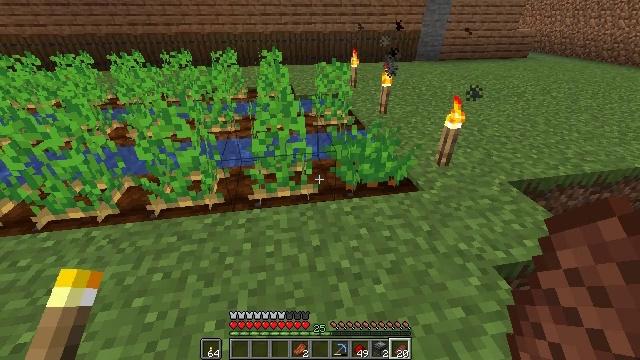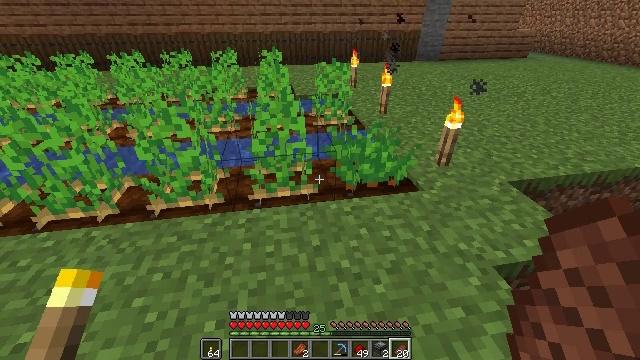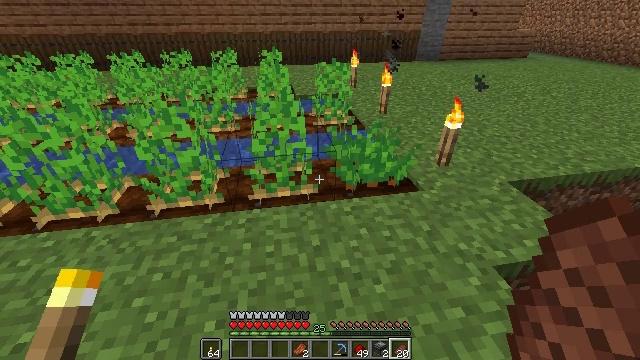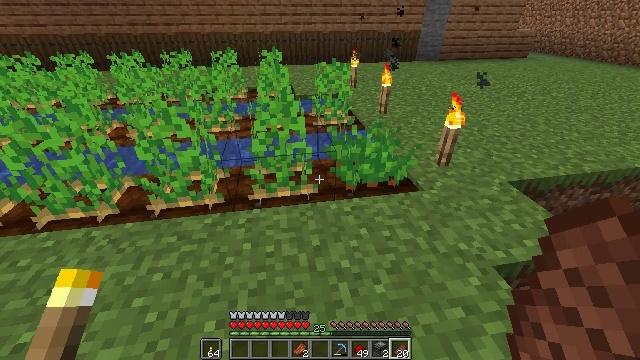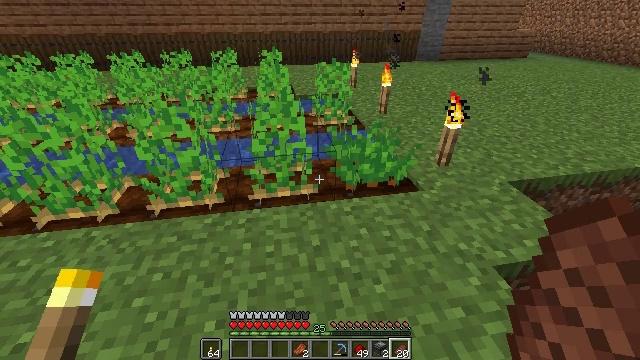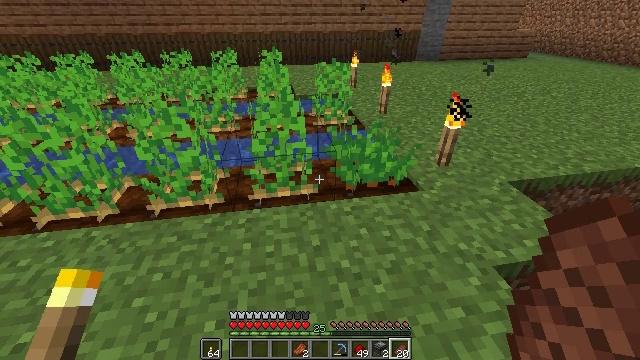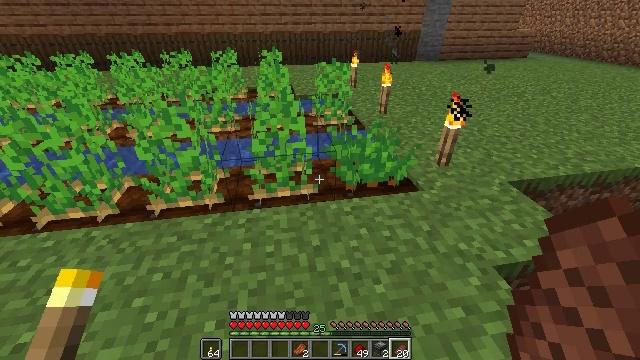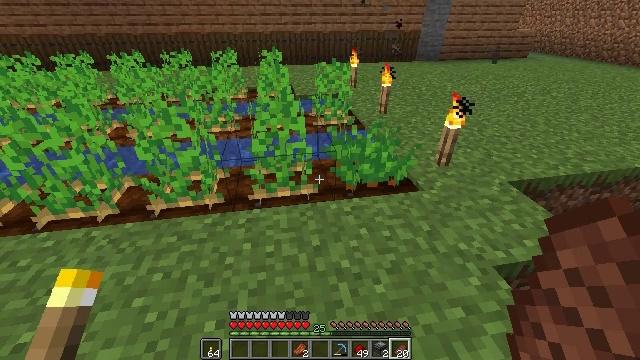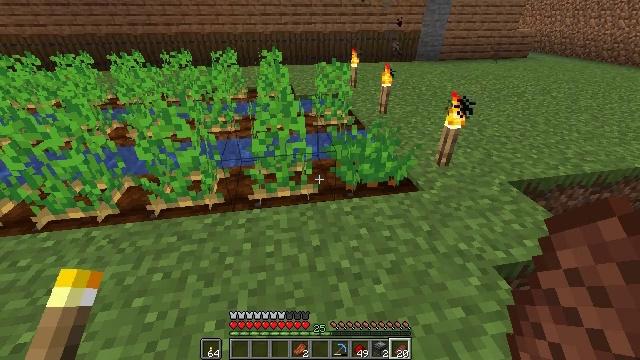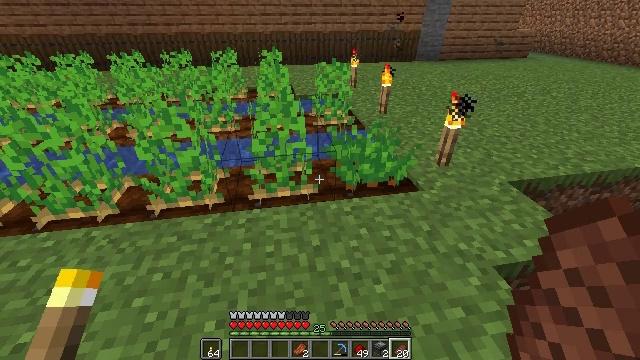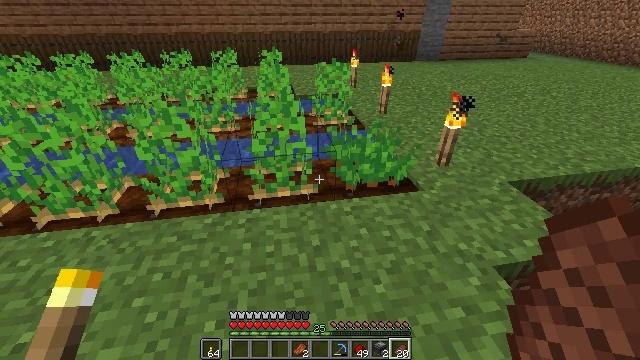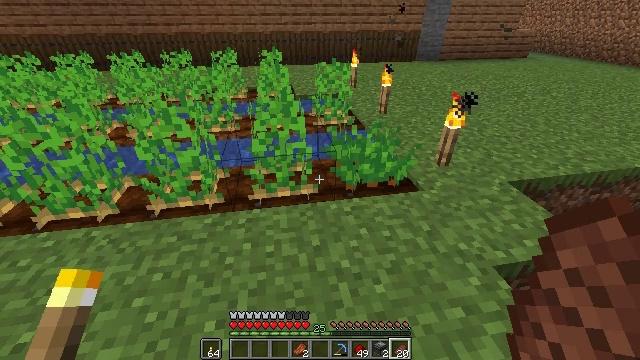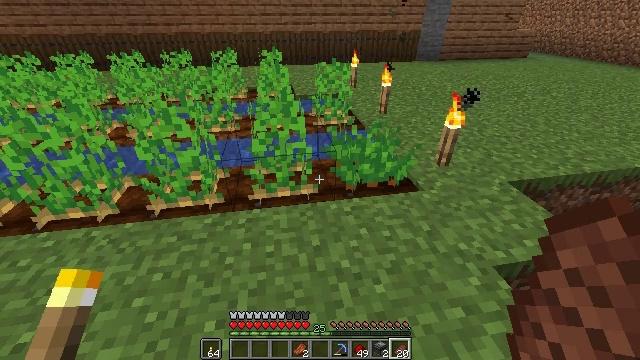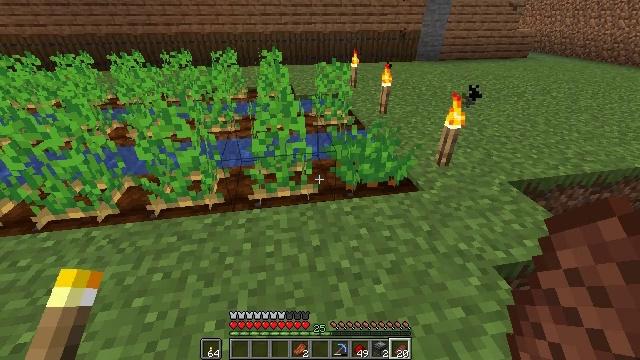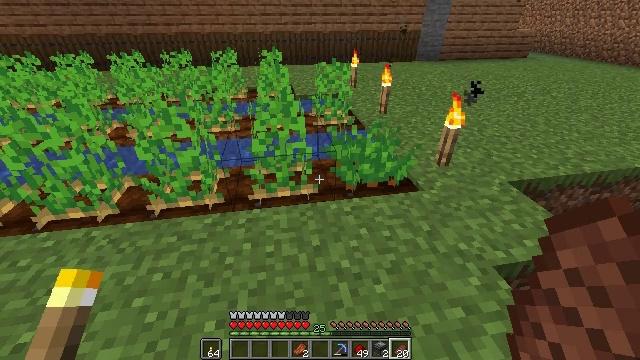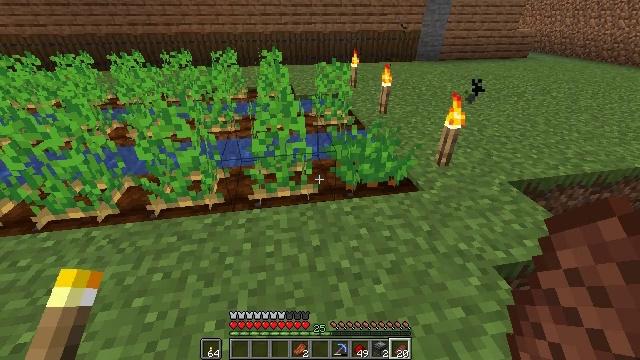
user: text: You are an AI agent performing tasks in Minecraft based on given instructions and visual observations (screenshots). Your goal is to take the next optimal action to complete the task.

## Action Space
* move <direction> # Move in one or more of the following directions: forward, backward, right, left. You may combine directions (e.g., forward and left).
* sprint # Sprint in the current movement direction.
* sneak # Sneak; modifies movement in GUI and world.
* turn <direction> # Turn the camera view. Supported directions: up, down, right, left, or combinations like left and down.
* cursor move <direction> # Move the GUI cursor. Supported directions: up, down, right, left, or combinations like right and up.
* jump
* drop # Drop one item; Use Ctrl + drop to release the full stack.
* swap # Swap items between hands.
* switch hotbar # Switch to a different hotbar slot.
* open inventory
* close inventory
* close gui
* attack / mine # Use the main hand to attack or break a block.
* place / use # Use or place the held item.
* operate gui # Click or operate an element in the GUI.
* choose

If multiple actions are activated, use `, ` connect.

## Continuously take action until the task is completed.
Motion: motion action
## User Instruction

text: Craft a black carpet.
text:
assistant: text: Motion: no_op
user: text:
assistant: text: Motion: no_op
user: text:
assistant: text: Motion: no_op
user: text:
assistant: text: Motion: no_op
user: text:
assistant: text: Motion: no_op
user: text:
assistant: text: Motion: no_op
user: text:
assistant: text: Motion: no_op
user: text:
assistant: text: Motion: no_op
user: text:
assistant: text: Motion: no_op
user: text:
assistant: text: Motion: no_op
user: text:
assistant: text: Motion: no_op
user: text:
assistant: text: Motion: no_op
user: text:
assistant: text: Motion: no_op
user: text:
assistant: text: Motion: no_op
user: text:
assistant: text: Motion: no_op
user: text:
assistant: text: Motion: no_op
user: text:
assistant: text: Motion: no_op
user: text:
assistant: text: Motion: no_op
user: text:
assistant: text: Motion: no_op
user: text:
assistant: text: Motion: no_op
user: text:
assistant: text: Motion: no_op
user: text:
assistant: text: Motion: no_op
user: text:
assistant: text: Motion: no_op
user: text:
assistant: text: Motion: no_op
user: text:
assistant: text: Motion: no_op
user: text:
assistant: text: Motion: no_op
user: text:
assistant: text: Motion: no_op
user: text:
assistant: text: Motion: no_op
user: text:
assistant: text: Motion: no_op
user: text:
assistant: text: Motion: no_op